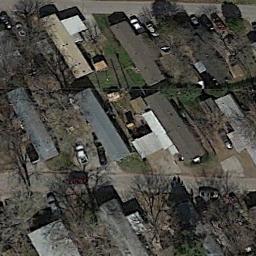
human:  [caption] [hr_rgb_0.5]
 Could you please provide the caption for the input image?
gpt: The mobile home park has some neatly arranged mobile homes and bare trees .

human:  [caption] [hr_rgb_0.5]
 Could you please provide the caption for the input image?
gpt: Many buildings are in the mobile home park .

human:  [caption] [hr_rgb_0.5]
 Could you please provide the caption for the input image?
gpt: The mobile home park is on the bare land next to some trees and road .

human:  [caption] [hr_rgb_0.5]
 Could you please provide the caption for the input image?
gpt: There are several trees around the mobile home community .

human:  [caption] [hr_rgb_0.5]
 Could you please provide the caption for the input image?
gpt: There are some buildings and withered trees in the mobile home park .